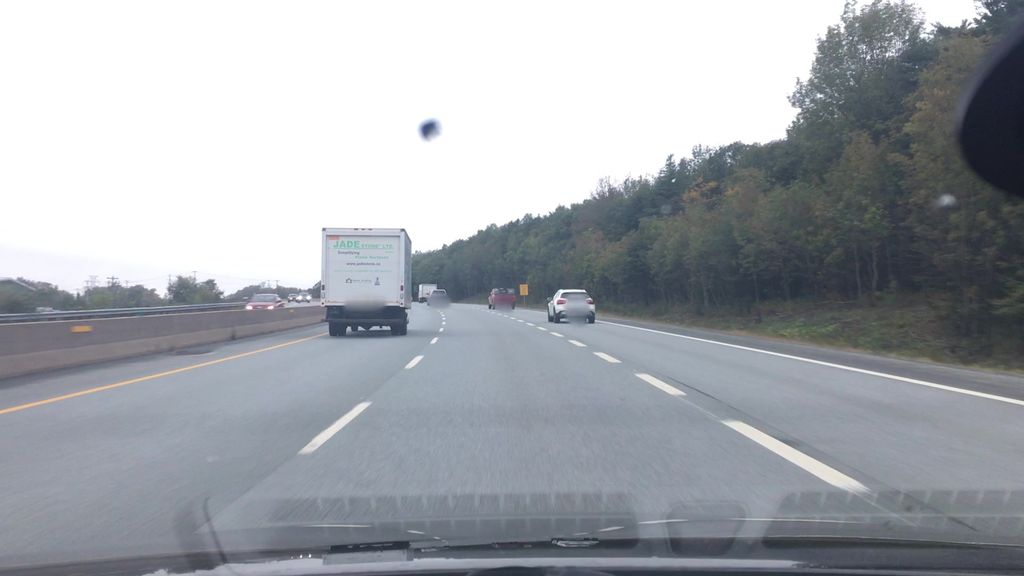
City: halifax